Question: I am running into styling issues with IE9 and jQuery Validation. I have tested and it is styled correctly in Chrome and Firefox. Below is a screen capture of what I'm seeing:

Depending on the order of how I focus the element sometimes the top of the error message is cut off and other times it's the bottom of the error message. Inspecting the element, it seems that there is a span that is injected into the wrapping DOM element so the message is not simply hidden when it's valid. I'm being forced to develop and test with a crap laptop so maybe it has something to do with settings? I'm not sure...has anyone seen this kind of styling issue before? If so, what is the cause?
Here's is the markup for this field:
'''
<div class="control-group col-md-6"><span title="Required" class="text-danger glyphicon glyphicon-asterisk"></span>
<label class="control-label" for="OperatorName">Operator Name</label><span class="field-validation-error" data-valmsg-for="OperatorName" data-valmsg-replace="true"><span class="" for="OperatorName">The Operator Name field is required.</span></span>
<div class="controls">
<input aria-invalid="true" aria-required="true" class="form-control input-validation-error" data-val="true" data-val-length="The field Operator Name must be a string with a maximum length of 255." data-val-length-max="255" data-val-required="The Operator Name field is required."
id="OperatorName" maxlength="255" name="OperatorName" value="Haley Chisholm and Morris Inc" type="text">
</div>
</div>
'''
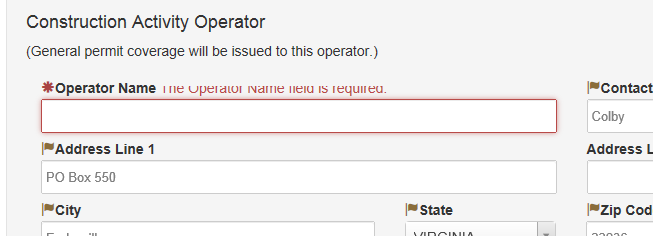
Answer: jQuery Validate!! oh the sorrow.. Actually, it does do a great job. My personal grief is brought on by the unnecessary DOM elements it generates. No one needs to put a span in a span, within a span, wrapped in a span. Sorry.. To the answer!
Try giving your span span span a margin-top. It looks like your text is being cut off. Inline elements will inherit the parents box model boundaries. In good practice, you should add a min-height value to the same size as your text to help with responsiveness.
Read about inline elements here: <URL>